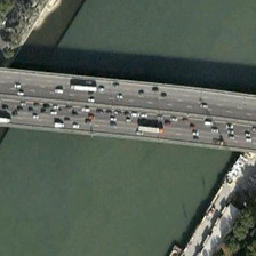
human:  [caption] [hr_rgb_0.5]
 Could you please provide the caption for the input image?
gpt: A bridge on the Emerald River looks wide.

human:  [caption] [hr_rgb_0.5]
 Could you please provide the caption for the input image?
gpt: There are many kinds of cars on the wide bridge.

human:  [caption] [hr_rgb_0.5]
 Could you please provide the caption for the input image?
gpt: There are many different cars on the wide bridge.

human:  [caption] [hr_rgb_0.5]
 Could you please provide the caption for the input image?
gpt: There are many different types of cars on the wide bridge.

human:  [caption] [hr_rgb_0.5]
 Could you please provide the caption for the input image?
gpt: The bridge on the Emerald River looks very wide.